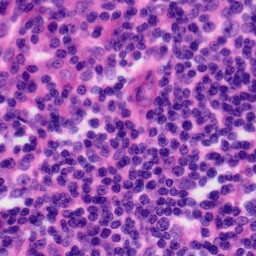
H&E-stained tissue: Tonsil